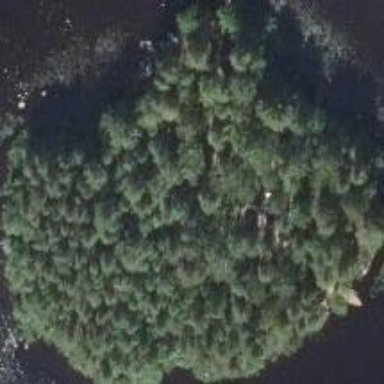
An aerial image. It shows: Islet.